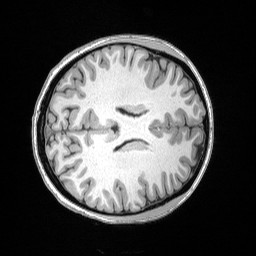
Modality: T1w
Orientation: axial
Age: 25
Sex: female
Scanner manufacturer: siemens
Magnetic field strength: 3 T
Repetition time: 2.53 s
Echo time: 0.00164 s